Question: When I use this command to run behave /ios_integration/features I get the ConfigError: no Steps directory
[
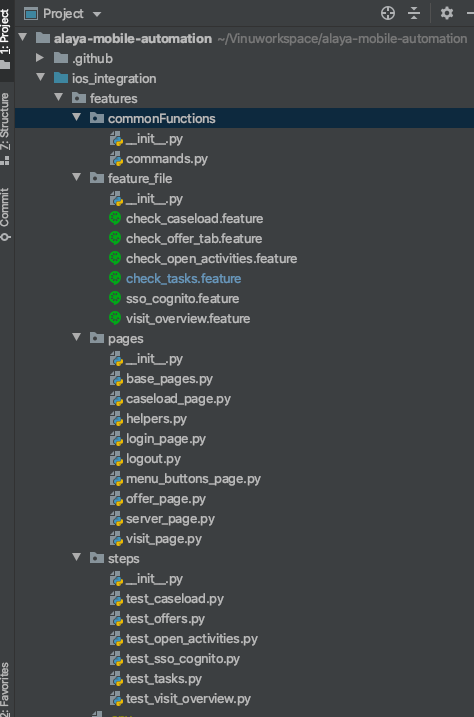
Answer: I believe the correct command would be:
'''
behave ios_integration/features
'''
(no preceeding slash)